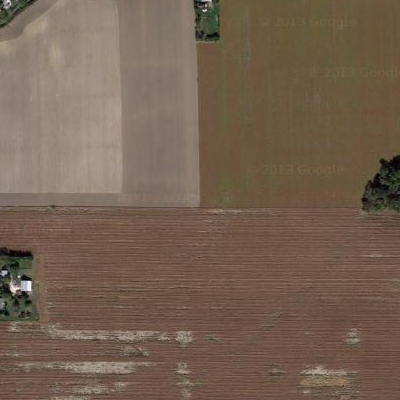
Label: Field